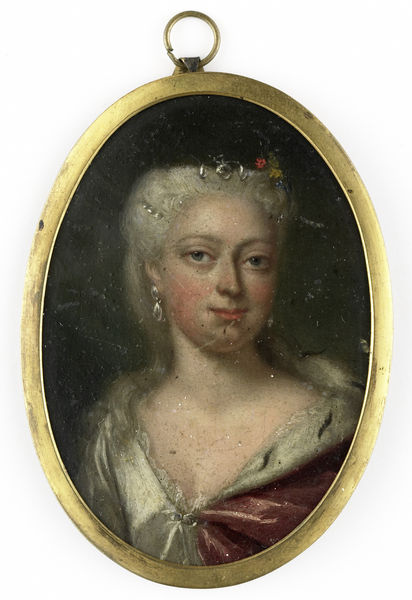
Titel: Anna van Hannover (1709-59). Echtgenote van prins Willem IV
Künstler: Philip van Dijk
Standort: Amsterdam
Institution: Rijksmuseum
Schlagwörter: blume, elegant, frau, mund, nase, weiss, rot, augen, pelz, silber, goldrahmen, portrait, porträt, gold, haare, ohrringe, lippen, rosa, fell, wangen, kette, medaillon, pelzkragen, anhänger, adelig, b